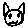
Label: cat